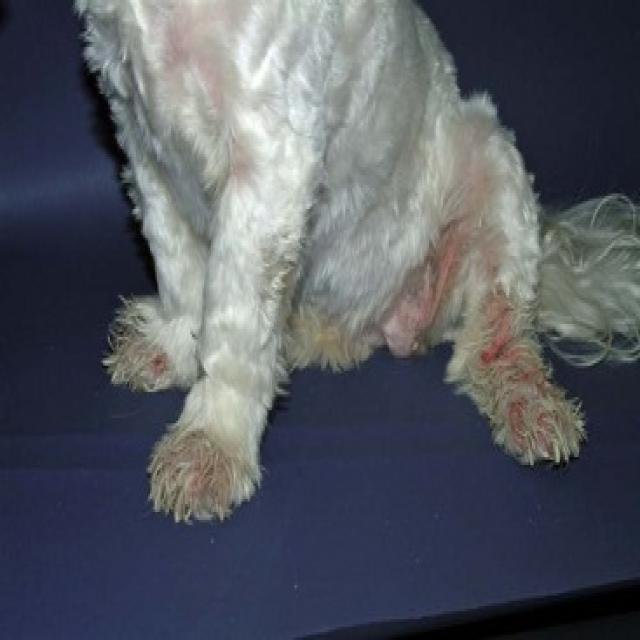
Canine hypersensitivity reaction — allergic skin response with urticaria, erythema, pruritus, and angioedema. May be food, environmental, or flea allergy related.